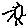
Label: sun